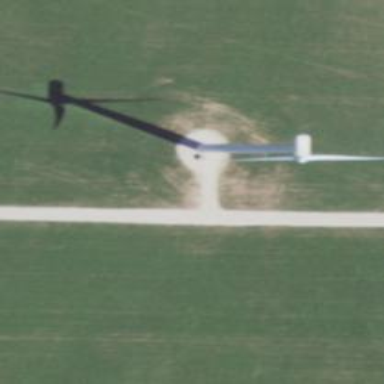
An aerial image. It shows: Wind generator using horizontal axis wind turbines.